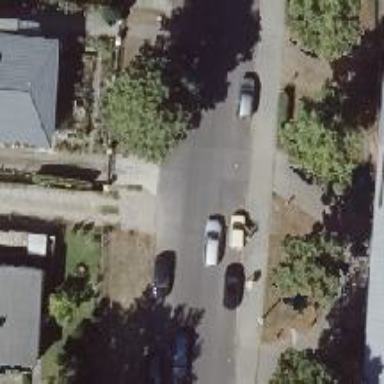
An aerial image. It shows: Residential road with parallel parking lanes on both sides. The surface of the road is asphalt.